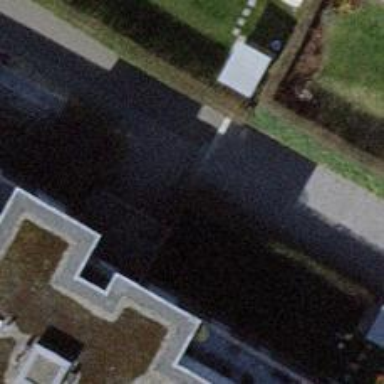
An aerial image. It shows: Hedge barrier.